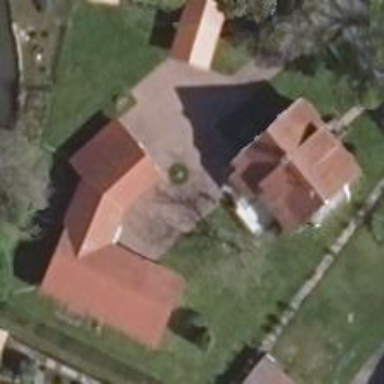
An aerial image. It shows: Garage.